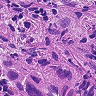
Metastatic tissue present: yes